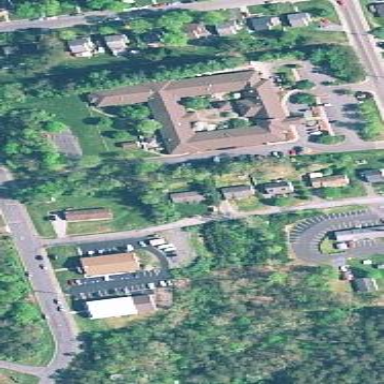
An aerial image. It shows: Nursing home.